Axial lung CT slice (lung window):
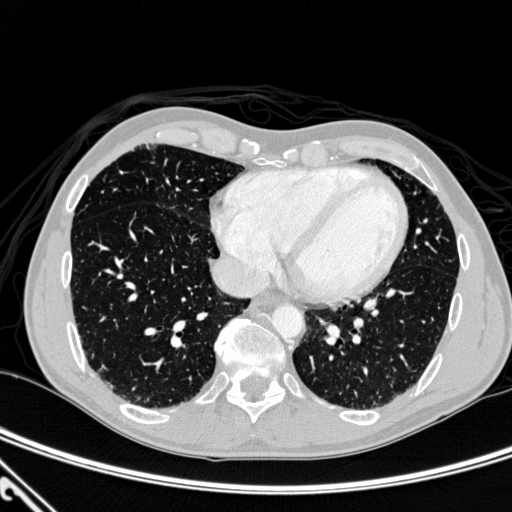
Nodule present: no